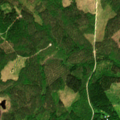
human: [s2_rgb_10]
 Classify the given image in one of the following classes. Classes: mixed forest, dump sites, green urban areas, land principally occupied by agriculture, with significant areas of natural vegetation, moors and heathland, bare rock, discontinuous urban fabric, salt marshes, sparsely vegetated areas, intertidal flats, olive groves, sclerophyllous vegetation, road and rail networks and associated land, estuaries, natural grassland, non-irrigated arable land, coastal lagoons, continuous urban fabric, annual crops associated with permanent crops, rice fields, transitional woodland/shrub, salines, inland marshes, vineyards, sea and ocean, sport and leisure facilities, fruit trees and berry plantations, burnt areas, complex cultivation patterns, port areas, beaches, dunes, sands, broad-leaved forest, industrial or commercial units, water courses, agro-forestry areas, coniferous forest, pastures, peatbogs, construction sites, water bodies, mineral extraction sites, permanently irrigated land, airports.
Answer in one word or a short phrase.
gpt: broad-leaved forest, coniferous forest, mixed forest, transitional woodland/shrub